Question: I am using Ionic and Oauth.io to perform authentication. If I run 'ionic serve' and include the 'outh.js' file in my index everything works good from the browser.
But when I run 'ionic run ios' or install the app in android, I get the following error when I press the auth button (the one that suppose to execute 'OAuth.popup'

I do not know what to do, until now I have checked the following:
1. In config.xml I have access, allow-intent and allow-navigation full permisive
2. I have installed and re-installed the plugin ionic plugin add https://github.com/oauth-io/oauth-phonegap.git
3. I tried to run the native app without the inclusion of the oauth.js file and everything breaks.
4. Using current versions up to date.
5. I am new to Ionic, so I don't know how to debug the device-running app or simulator.
6. Could be similar to this post but not exactly .
Your advices will be appreciated.
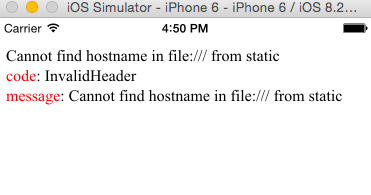
Answer: I figure it out reading some posts. The OAuth initialization and references should be done after the device is ready, so it is best to put the initialize in this block:
'''
$ionicPlatform.ready(function() {
// ...
if(typeof window.OAuth !== 'undefined'){
$rootScope.OAuth = window.OAuth;
$rootScope.OAuth.initialize('XXX');
}
else{
console.log("plugin not loaded, this is running in a browser");
$.getScript( "lib/oauth.js", function() {
$rootScope.OAuth = OAuth;
$rootScope.OAuth.initialize('XXX');
});
}
});
'''
Now, if the plugin is loaded it initializes the window.OAuth object, else the app is running in browser, so I have to include the oauth.js file. Also I assigned the OAuth to the $rootScope for quick access.
Hope this helps anyone.